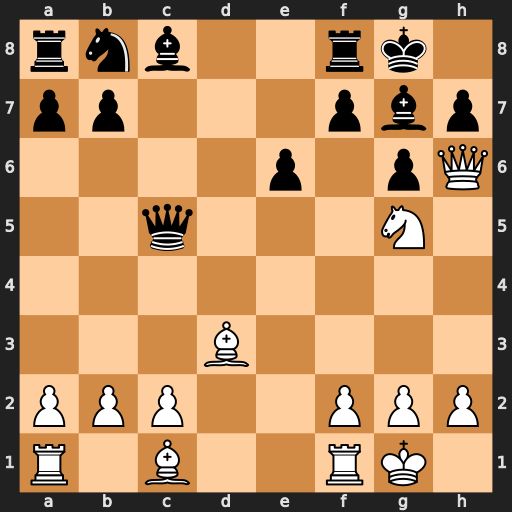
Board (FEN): rnb2rk1/pp3pbp/4p1pQ/2q3N1/8/3B4/PPP2PPP/R1B2RK1
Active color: w
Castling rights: -
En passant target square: -
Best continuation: Qxh7#